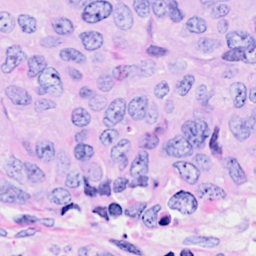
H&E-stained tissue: Breast